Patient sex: M
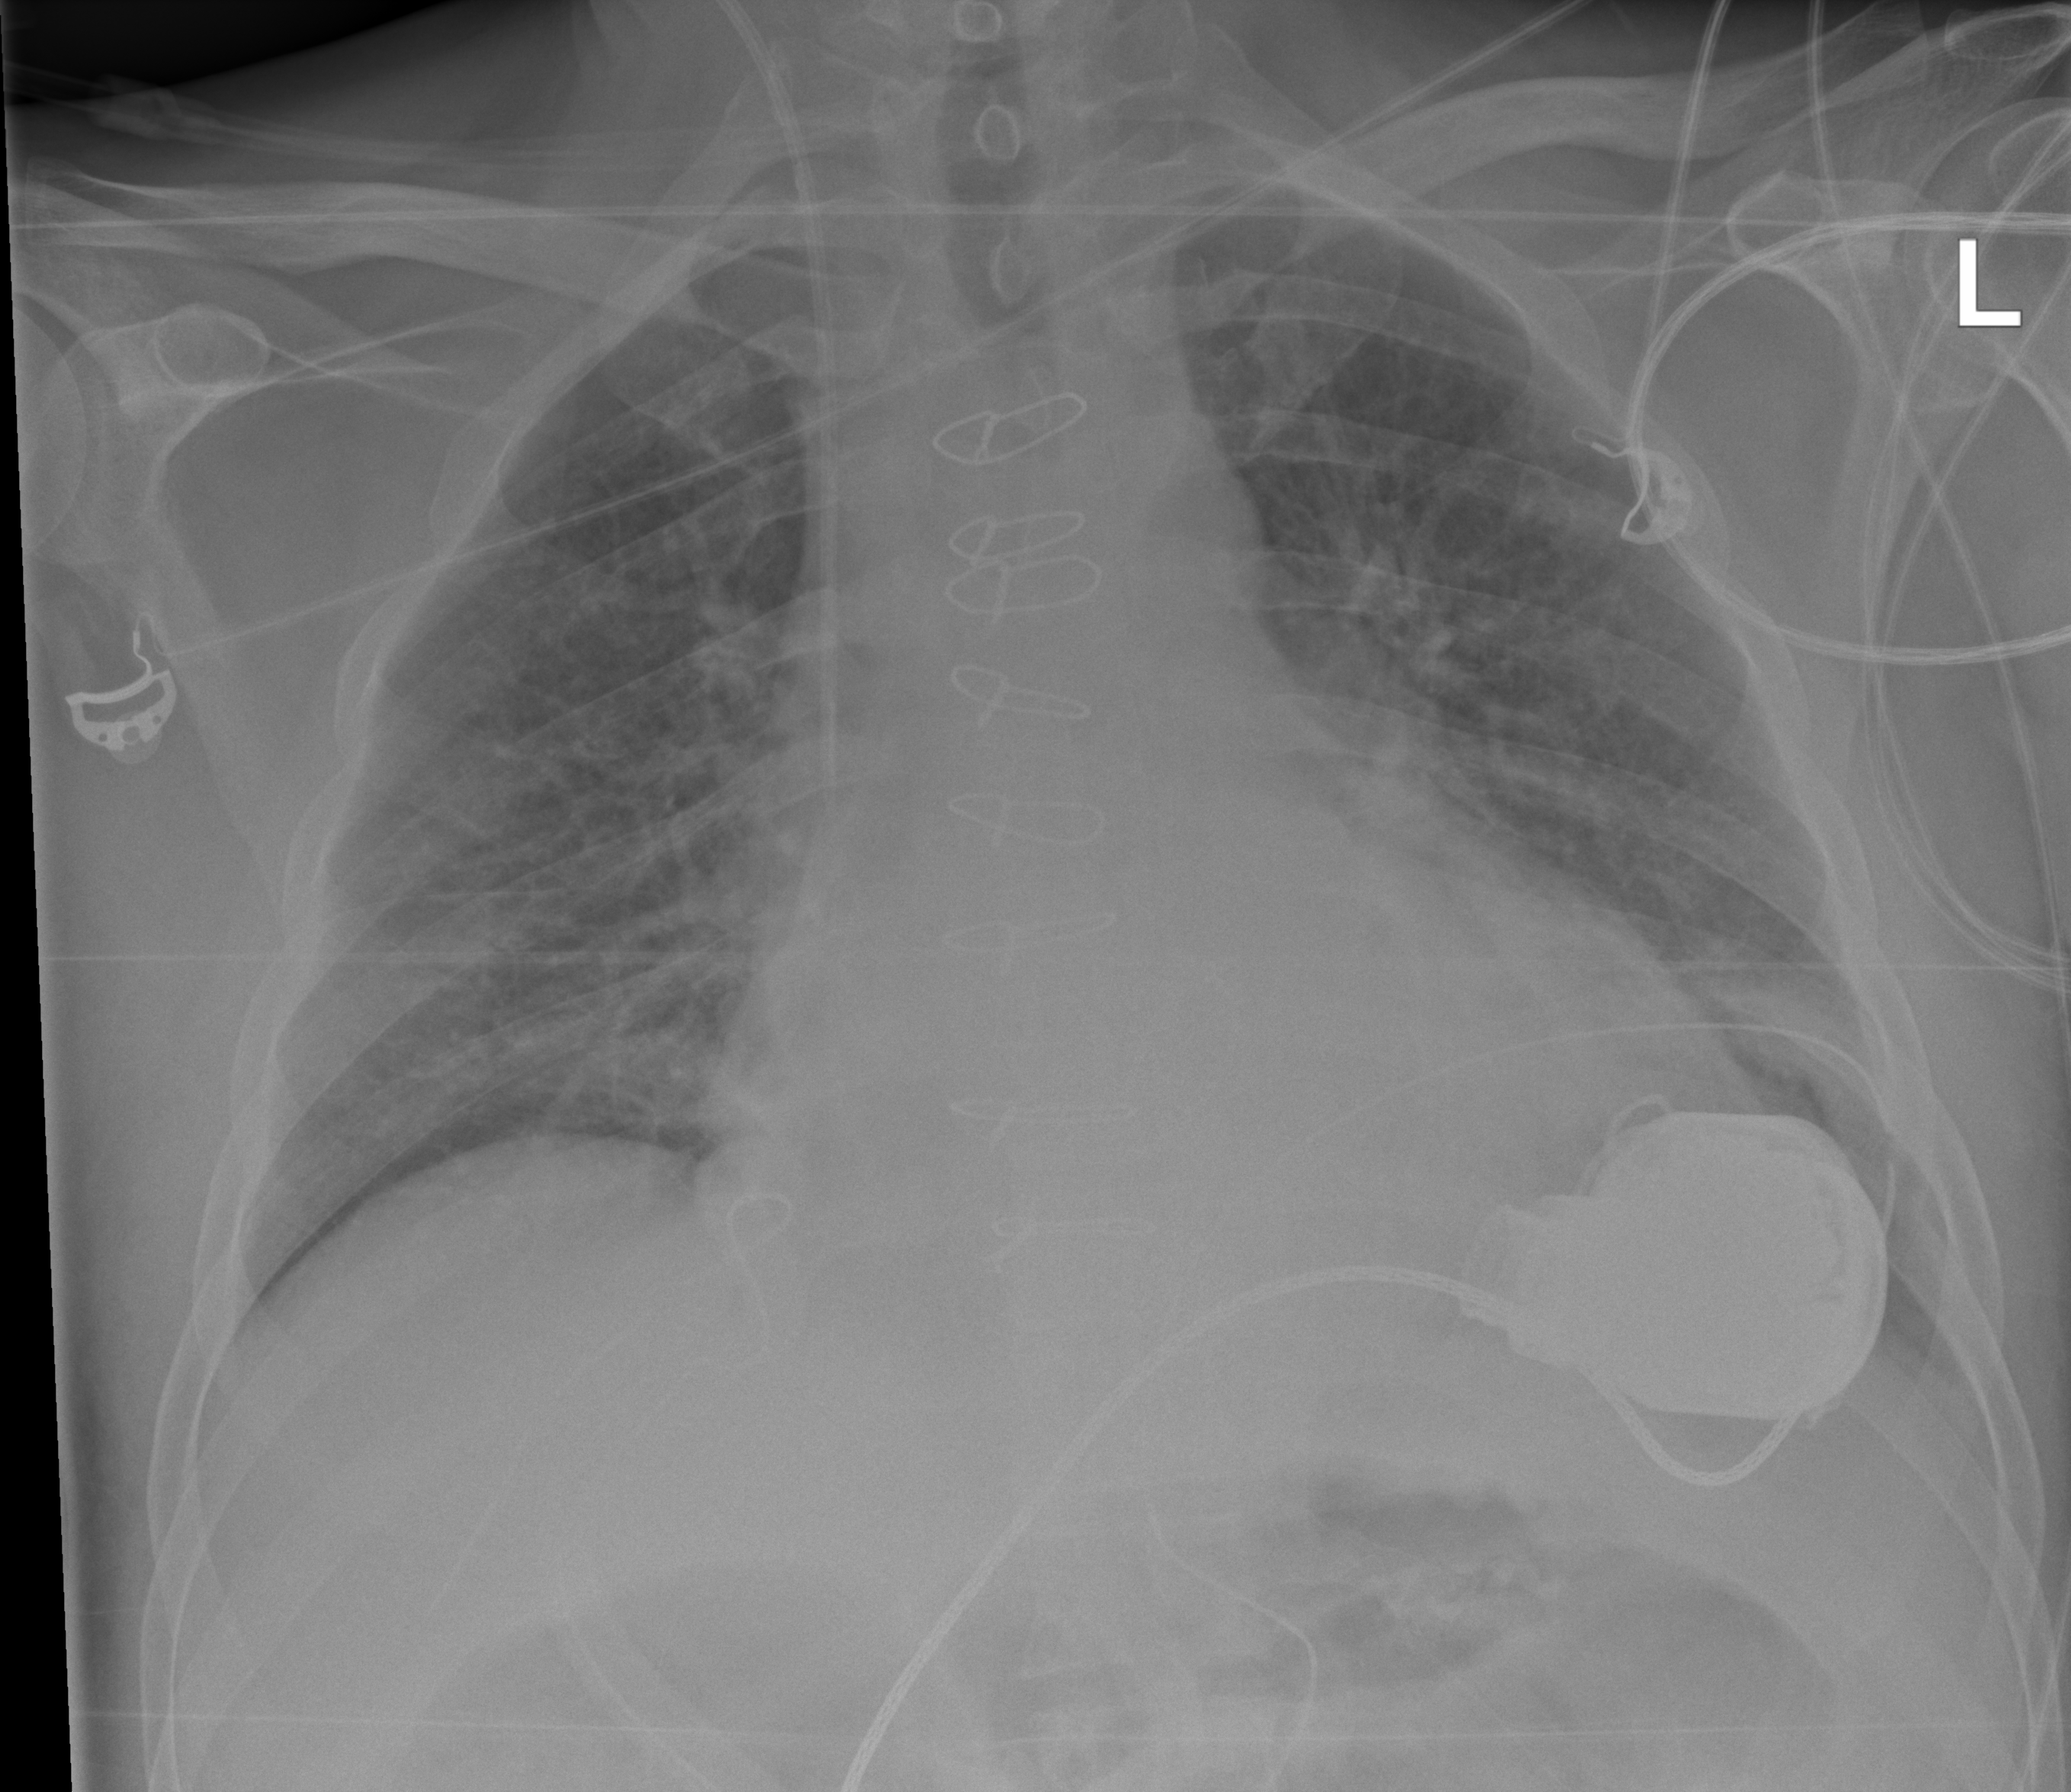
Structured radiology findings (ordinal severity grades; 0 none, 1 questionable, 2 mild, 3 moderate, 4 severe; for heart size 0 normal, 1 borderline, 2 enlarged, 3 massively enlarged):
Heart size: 2
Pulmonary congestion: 2
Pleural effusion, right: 0
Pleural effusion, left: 0
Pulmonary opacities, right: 0
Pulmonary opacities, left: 0
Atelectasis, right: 2
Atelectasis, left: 0